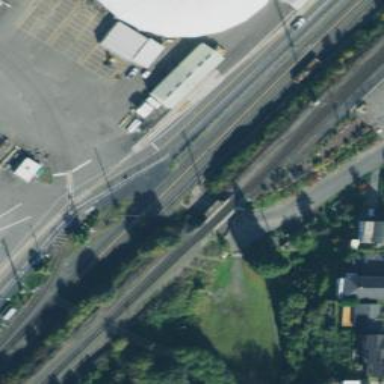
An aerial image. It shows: Railway crossing.